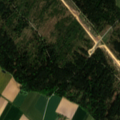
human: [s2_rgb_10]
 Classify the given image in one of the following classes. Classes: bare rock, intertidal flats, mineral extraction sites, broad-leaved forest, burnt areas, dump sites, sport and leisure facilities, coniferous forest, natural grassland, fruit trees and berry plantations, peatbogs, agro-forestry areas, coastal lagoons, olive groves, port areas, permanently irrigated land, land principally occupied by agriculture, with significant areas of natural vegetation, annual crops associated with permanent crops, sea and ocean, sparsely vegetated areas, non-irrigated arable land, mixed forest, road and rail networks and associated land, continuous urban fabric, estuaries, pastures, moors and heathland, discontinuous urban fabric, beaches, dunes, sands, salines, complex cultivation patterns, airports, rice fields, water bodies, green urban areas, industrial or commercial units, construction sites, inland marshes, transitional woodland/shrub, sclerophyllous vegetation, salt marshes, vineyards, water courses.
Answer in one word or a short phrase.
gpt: non-irrigated arable land, coniferous forest, transitional woodland/shrub